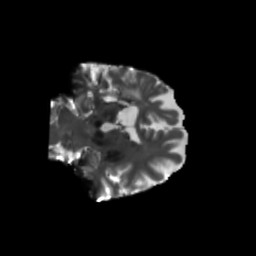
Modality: T2w
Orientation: coronal
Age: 53
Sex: female
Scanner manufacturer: siemens
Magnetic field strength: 3 T
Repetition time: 5.25 s
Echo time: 0.08 s